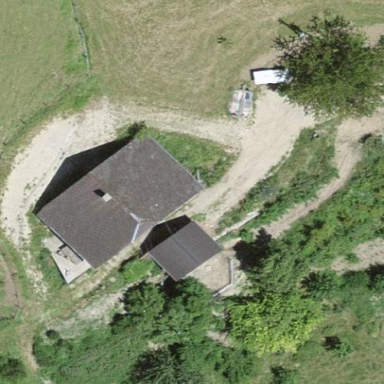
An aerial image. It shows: Farm building.